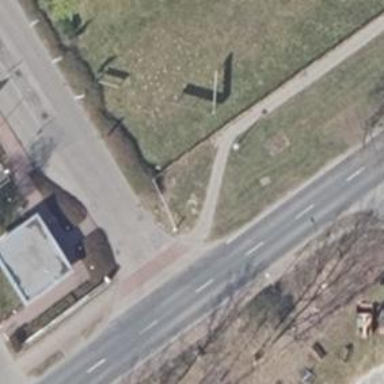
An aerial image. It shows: Cycleway.